Question: I used the following code for showing suggestions wile typing. It's working well, but my other elements overlap the my search suggestion. How can I resolve this?
Code in '<head>':
'''
<script type="text/javascript" src="http://ajax.googleapis.com/ajax/libs/jquery/1.3.2/jquery.js">
</script>
<script>
function suggest(inputString){
if(inputString.length == 0) {
$('#suggestions').fadeOut();
} else {
$('#country').addClass('load');
$.post("search.php", {queryString: ""+inputString+""}, function(data){
if(data.length >0) {
$('#suggestions').fadeIn();
$('#suggestionsList').html(data);
$('#country').removeClass('load');
}
});
}
}
function fill(thisValue) {
$('#country').val(thisValue);
setTimeout("$('#suggestions').fadeOut();", 600);
}
</script>
'''
search.php:
'''
<?php
include('inc/config.php');
include('inc/func.php');
$queryString=$_POST['queryString'];
if(isset($_POST['queryString'])) {
if(strlen($queryString) >0) {
$query = mysql_query("SELECT person_id,name,type,photo FROM person WHERE name LIKE '$queryString%' or person_id like '$queryString%' LIMIT 5");
if($query) {
echo '<ul>';
while ($result = mysql_fetch_array($query)) {
?>
<li>
<a href="view">
<table>
<tr>
<td>
<img src="<?php if($result['photo']=="0"){ echo "data/img/default.png";}else{ echo $result['photo'];}?>" width="60px" height="60px">
</td>
<td width="20px">
</td>
<td valign="top">
<h2><?php echo $result['name'];?></h2>
<h4><?php if($result['type']=='1'){echo "Staff";}elseif($result['type']=='2'){echo "Parent";}else{echo "Student";}?></h4>
</td>
<td>
&nbsp;
</td>
<td>
&nbsp;
</td>
<td>
&nbsp;
</td>
<td valign="top">
<h4>
<?php
if($result['type']=='3')
{
echo "Roll No: ".get_data('student','rollno',$result['person_id']);
}
?>
</h4>
<h4>
<?php
if($result['type']=='3')
{
$section_id=get_data('student','section_id',$result['person_id']);
$section_name=get_data('section','name',$section_id);
$class_id=get_data('section','class_id',$section_id);
$class_name=get_data('class','name',$class_id);
echo "Class: ".ucfirst($class_name)."(".$section_name.")";
}
?>
</h4>
</td>
</tr>
</table>
</a>
</li>
<?php
}
echo '</ul>';
} else {
echo 'sorry';
}
} else {
echo 'sorry';
}
} else {
echo 'There should be no direct access to this script!';
}
?>
'''
CSS code:
'''
#result {
height:20px;
font-size:16px;
font-family:Arial, Helvetica, sans-serif;
color:#333;
padding:5px;
margin-bottom:10px;
background-color:#FFFF99;
}
#country{
padding:3px;
border:1px #CCC solid;
font-size:17px;
}
.suggestionsBox {
position: absolute;
left: 440px;
top:35px;
margin: 0px 0px 0px 0px;
width: 570px;
padding:0px;
background-color: #71a4e3;
border-top: 0px solid #000;
color: #ffffff;
}
.suggestionList {
margin: 0px;
padding: 0px;
}
.suggestionList ul li {
list-style:none;
margin: 0px;
padding: 6px;
border-bottom:3px solid #000;
cursor: pointer;
min-height:50px;
}
.suggestionList ul li:hover {
background-color: #ffffff;
color:#000;
}
.suggestionList a
{
background-color: #ffffff;
color:#000;
}
ul {
font-family:Arial, Helvetica, sans-serif;
font-size:13px;
color:#fffff;
padding:0;
margin:0;
}
.load{
background-image:url(../img/ajaxLoader/loader01.gif);
background-position:right;
background-repeat:no-repeat;
}
#suggest {
position:relative;
}
'''

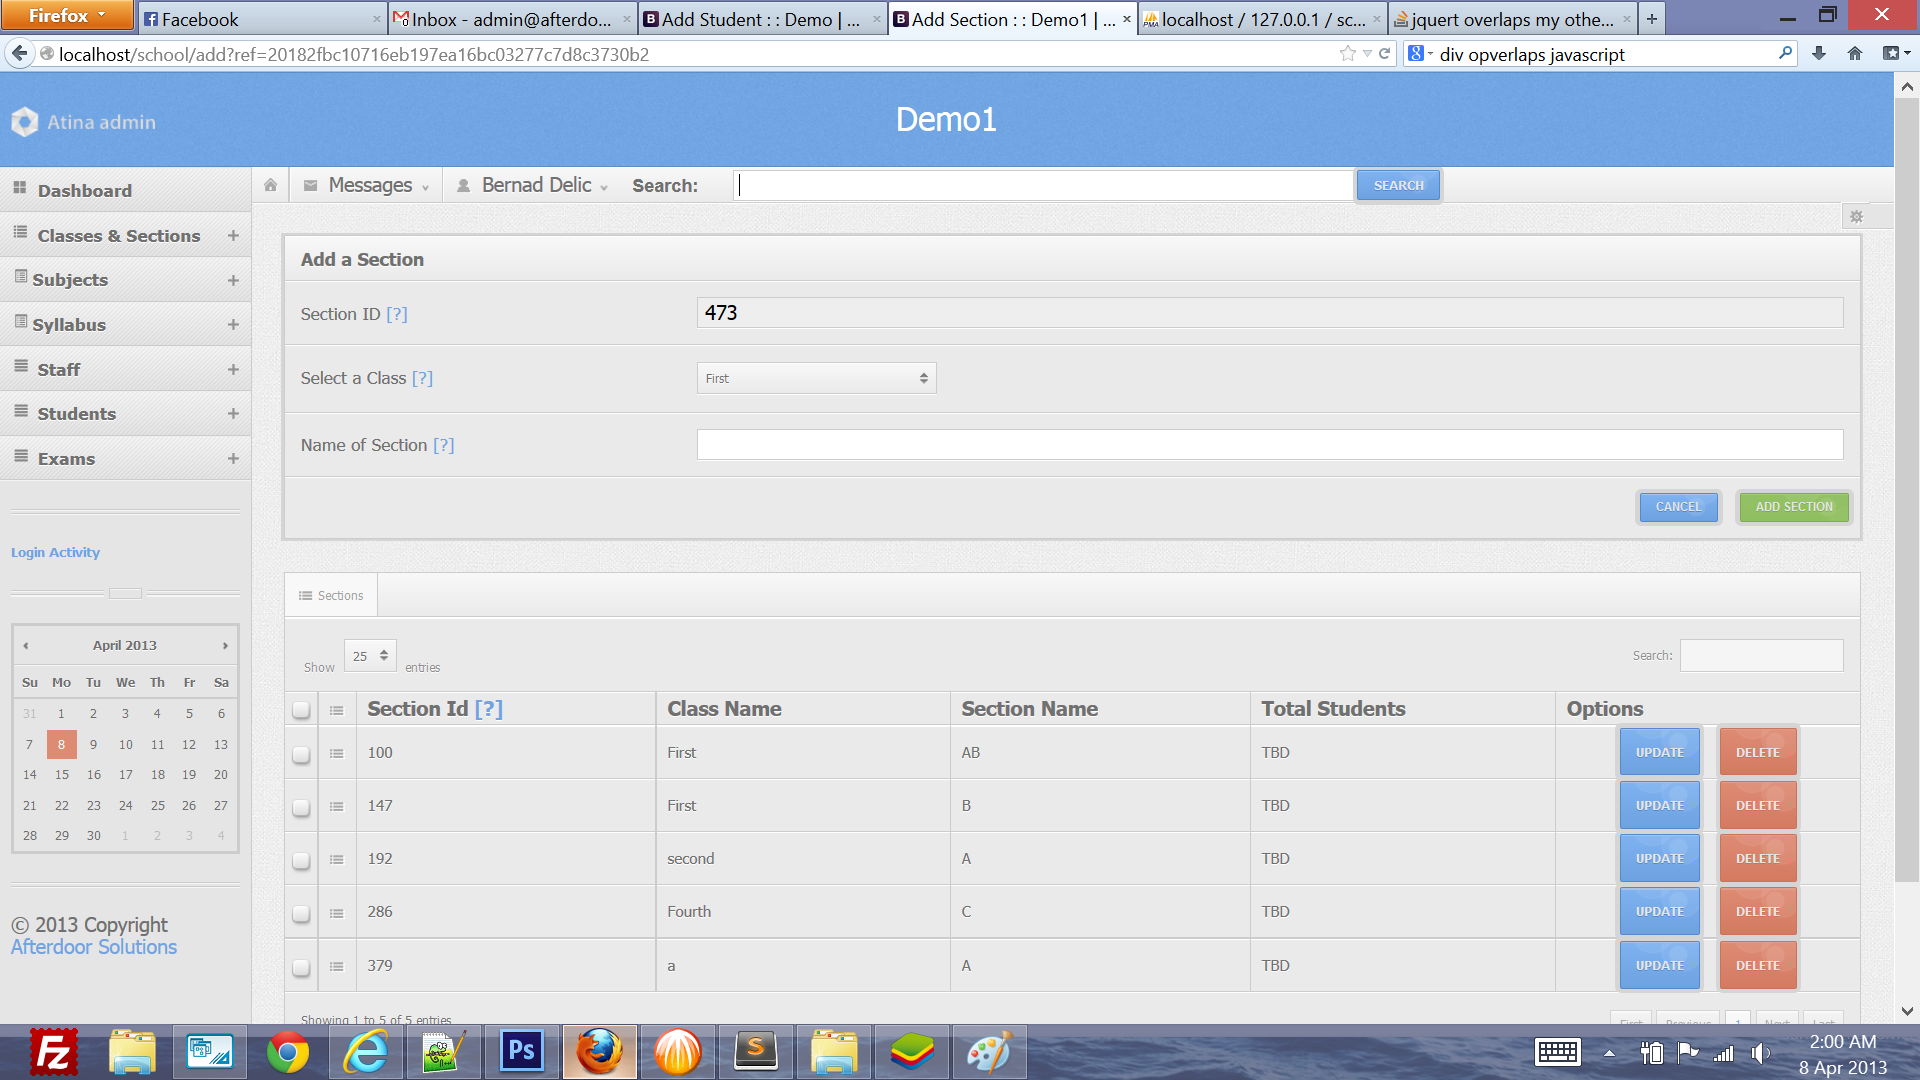
Answer: Give your main content container a 'position:relative' and a 'z-index:1'...then, give your suggestion box a 'z-index:100' or higher. That should put your suggestions above other content on the page...if I'm understanding your need correctly.